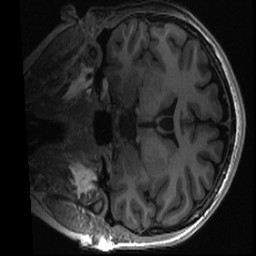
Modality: T1w
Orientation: coronal
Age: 20
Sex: female